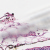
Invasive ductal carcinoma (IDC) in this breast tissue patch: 1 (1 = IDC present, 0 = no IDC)